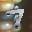
Label: 7